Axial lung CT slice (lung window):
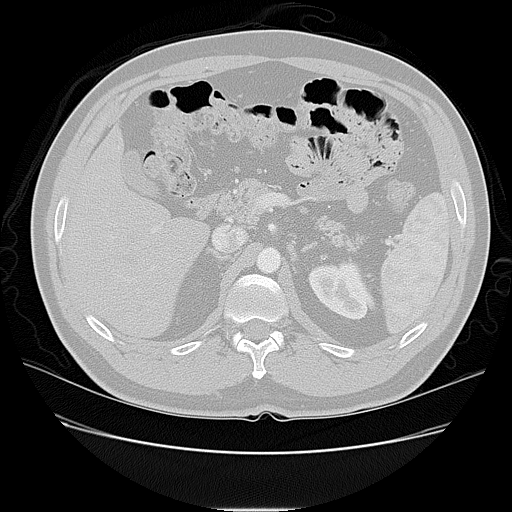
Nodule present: no